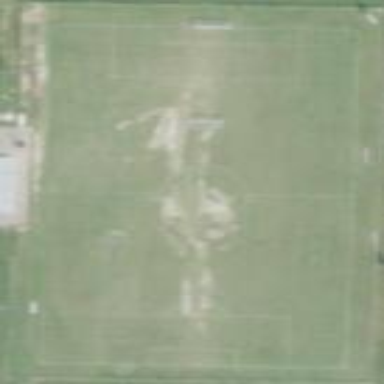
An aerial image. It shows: Grass pitch designated for soccer.